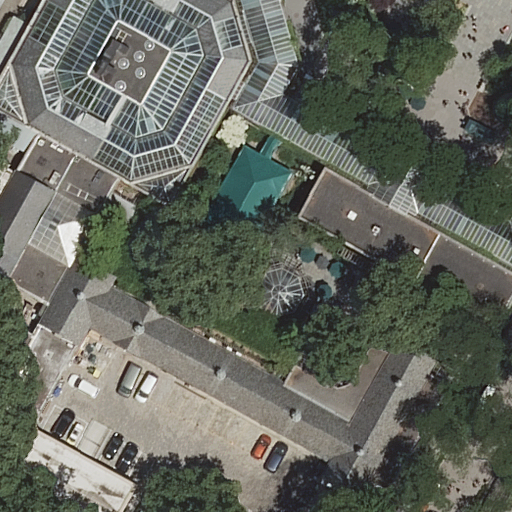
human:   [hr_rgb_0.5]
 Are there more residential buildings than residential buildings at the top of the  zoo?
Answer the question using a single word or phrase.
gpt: no

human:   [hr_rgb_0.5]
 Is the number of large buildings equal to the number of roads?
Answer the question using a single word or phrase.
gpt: no

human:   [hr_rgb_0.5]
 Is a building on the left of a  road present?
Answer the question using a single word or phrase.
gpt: no

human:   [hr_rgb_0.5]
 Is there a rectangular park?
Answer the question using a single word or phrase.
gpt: yes

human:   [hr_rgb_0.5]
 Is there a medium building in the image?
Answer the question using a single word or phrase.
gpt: no

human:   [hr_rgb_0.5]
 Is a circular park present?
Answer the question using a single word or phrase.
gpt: no

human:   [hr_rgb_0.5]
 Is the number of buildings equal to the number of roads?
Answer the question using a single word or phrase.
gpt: no

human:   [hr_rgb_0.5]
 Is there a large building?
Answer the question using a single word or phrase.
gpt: yes

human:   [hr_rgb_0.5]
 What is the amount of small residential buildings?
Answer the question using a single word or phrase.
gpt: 0

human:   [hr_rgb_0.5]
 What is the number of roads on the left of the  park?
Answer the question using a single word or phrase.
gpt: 0

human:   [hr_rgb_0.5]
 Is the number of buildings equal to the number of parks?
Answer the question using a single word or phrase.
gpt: yes

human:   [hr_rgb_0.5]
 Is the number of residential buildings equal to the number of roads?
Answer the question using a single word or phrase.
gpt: no

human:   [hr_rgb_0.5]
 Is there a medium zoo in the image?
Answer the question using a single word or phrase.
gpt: no

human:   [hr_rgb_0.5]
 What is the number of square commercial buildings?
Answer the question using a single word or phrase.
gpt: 0

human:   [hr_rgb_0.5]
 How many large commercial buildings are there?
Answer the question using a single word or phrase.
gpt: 0

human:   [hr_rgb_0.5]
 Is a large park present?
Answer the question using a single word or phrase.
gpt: yes

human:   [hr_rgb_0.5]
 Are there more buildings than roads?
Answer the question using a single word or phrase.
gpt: no

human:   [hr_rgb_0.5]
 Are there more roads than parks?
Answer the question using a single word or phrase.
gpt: yes

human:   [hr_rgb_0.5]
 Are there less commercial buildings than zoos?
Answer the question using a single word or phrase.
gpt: yes

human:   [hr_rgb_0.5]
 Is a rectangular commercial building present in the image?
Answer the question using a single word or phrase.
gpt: no

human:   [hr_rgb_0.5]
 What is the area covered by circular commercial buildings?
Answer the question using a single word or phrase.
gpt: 0m2

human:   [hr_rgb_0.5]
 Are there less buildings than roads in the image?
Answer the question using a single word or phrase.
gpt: yes

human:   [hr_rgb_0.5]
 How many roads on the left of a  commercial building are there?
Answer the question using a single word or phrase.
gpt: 0

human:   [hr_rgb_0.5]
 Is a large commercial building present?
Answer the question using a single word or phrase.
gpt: no

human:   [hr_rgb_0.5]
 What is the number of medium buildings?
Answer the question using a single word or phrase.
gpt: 0

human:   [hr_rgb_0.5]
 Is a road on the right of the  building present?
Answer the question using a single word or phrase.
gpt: no

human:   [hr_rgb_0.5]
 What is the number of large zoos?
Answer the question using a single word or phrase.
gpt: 1

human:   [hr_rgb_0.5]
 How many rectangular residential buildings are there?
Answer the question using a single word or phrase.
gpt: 0

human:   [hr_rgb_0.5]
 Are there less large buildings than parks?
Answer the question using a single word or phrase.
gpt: no

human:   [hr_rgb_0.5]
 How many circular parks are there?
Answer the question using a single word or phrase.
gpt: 0

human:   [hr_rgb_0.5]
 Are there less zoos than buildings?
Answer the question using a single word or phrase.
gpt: no

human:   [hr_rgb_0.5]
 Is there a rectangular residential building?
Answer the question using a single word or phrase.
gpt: no

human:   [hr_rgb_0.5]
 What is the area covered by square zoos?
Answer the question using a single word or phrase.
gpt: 0m2

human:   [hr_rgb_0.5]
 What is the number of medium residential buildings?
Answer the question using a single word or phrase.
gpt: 0

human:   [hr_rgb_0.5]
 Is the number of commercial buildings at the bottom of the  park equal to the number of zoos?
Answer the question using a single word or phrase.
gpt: no

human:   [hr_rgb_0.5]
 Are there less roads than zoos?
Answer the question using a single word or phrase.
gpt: no